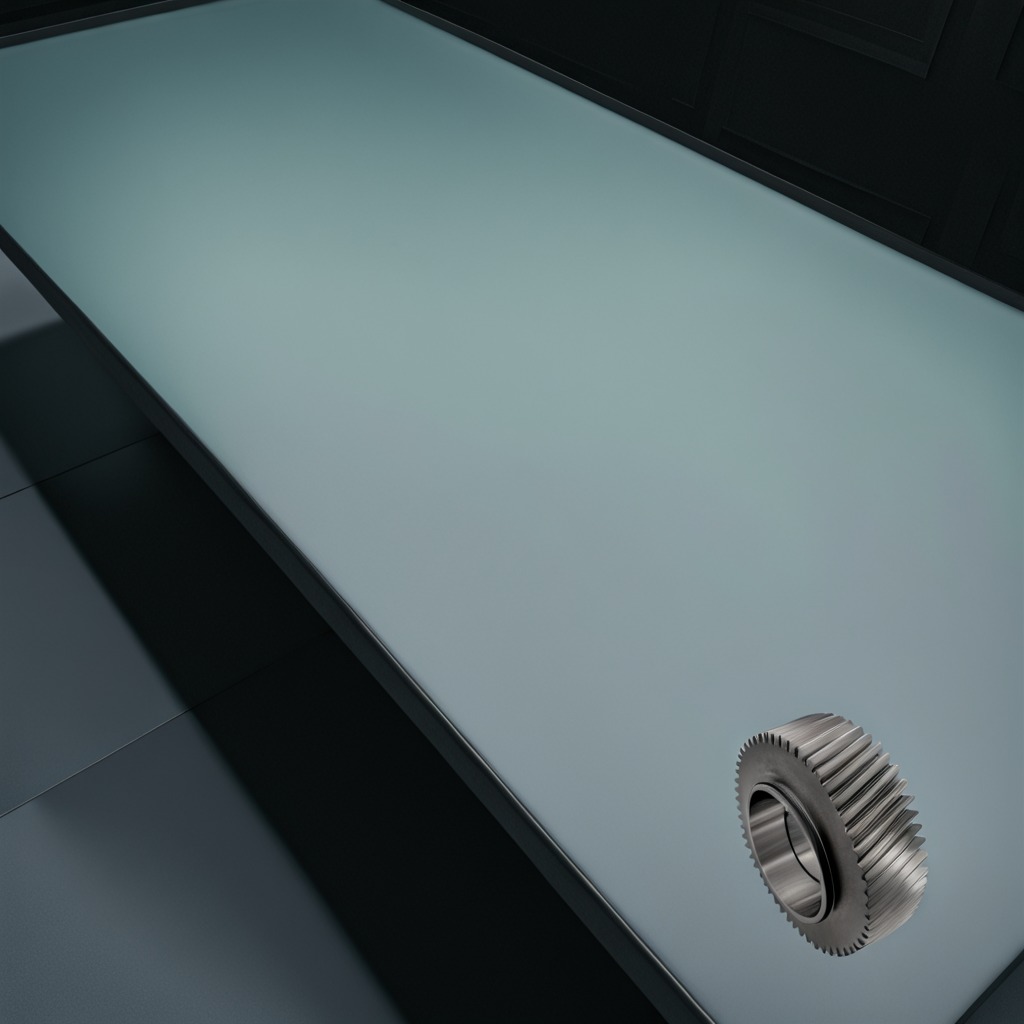
A steel gear with teeth is lying on a clean empty table in a railway signal maintenance room lit by harsh overhead fluorescents.